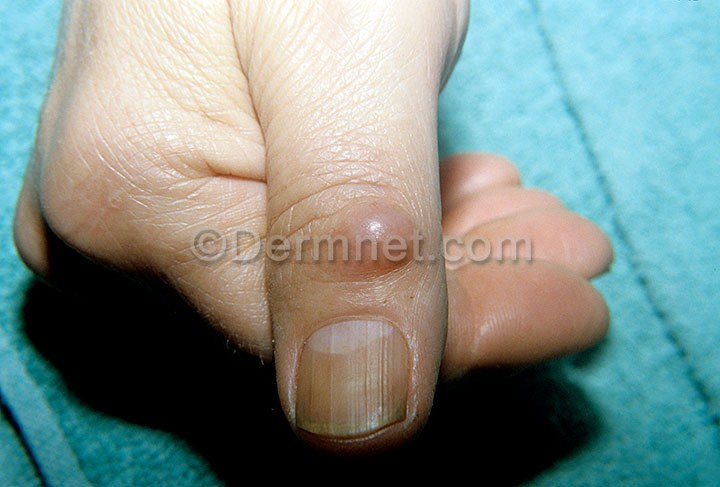
Disease: Nail Fungus and other Nail Disease